Question: I have some problem which is grinding my gears for some time now.
Description is really simple. I would like to "draw cells line" between two cells (which are somehow marked). Like you mark 2 cells, then click button and it creates line with filled cells between these two points.

I still cant figure out how to fill every cell between these two points. I had some mathematical ideas but couldn't get them in code to work properly.
'''
Private Sub CommandButton1_Click()
Dim i As Integer, j As Integer, k As Integer, l As Integer
Dim cred As Long
Dim cgreen As Long
Dim startx As Integer
Dim starty As Integer
Dim endx As Integer
Dim endy As Integer
Dim koef As Single
Dim arr(1 To 20, 1 To 20) As Boolean
Dim st As Integer
cgreen = Range("X5").Interior.Color
cred = Range("X6").Interior.Color
'Start and End
For i = 1 To 20
For j = 1 To 20
If Cells(i, j).Interior.Color = cred Then
endx = j
endy = -i
ElseIf Cells(i, j).Interior.Color = cgreen Then
startx = j
starty = -i
End If
Next j
Next i
koef = (endy - starty) / (endx - startx)
If starty < endy Then
st = 1
Else
st = -1
End If
For i = startx To endx
For k = starty To endy Step st
l = -k / koef
j = starty + koef * (i - startx)
l = starty + koef * (i + 1 - startx)
If k >= j Then
arr(i, -j) = True
End If
Next k
Next i
For i = 1 To 20
For j = 1 To 20
If arr(j, i) = True Then
Cells(i, j).Interior.Color = RGB(255, 255, 0)
End If
Next j
Next i
'''
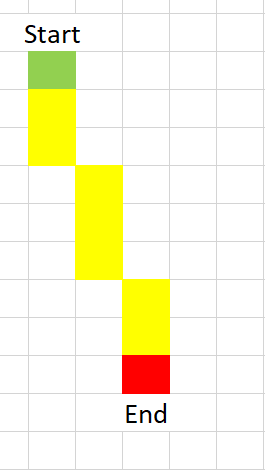
Answer: You can find intersection points as on image
(<URL>, round them. Those are your cells coordinate to fill in color
Or even better: you can find intersection of each cells boundaries (<URL> to get intensity of pixel
Here is what achieved: <URL>